Field crop: maize
Growth stage: 2
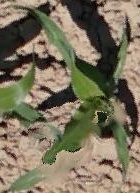
Species: maize